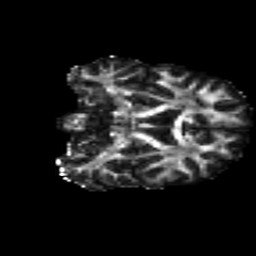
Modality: FA
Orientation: coronal
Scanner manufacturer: siemens
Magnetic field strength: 3 T
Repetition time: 4.16 s
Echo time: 0.0806 s